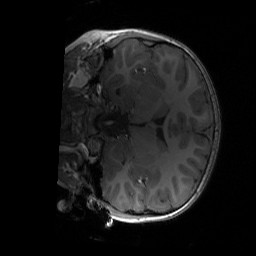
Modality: T1w
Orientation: coronal
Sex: male
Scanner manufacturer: siemens
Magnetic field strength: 3 T
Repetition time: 1.9 s
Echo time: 0.00243 s